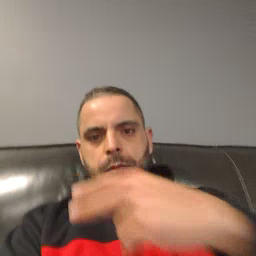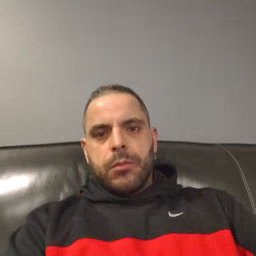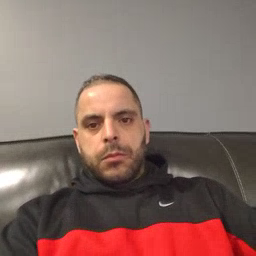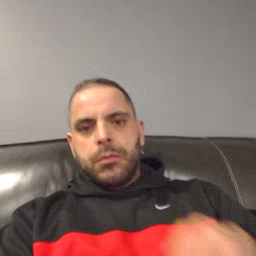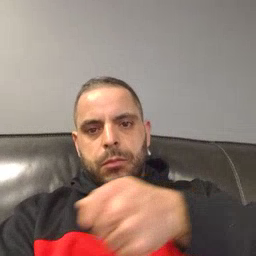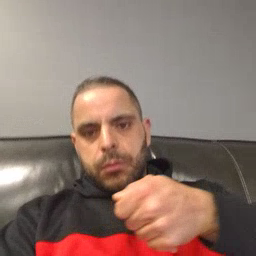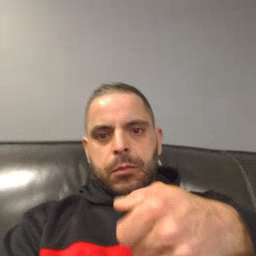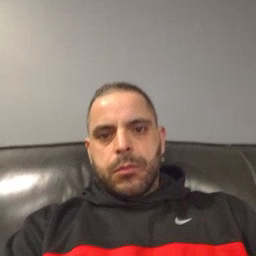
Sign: vacuum